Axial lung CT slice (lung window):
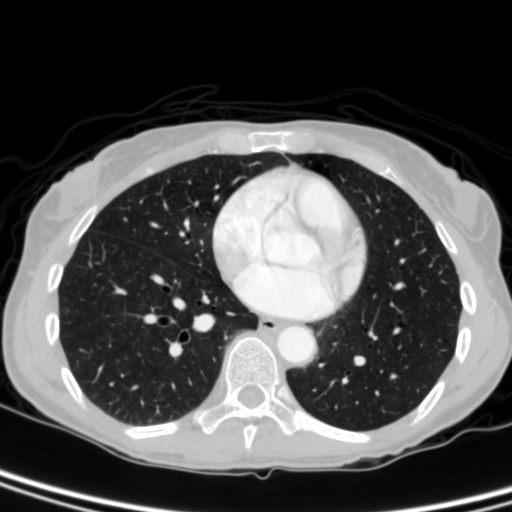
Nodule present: no